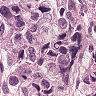
Metastatic tissue present: yes